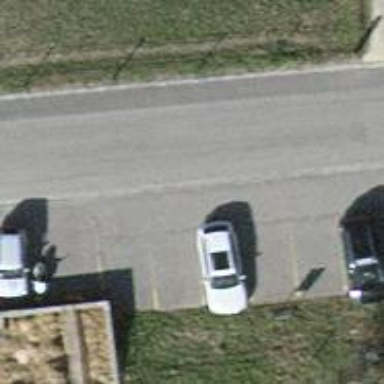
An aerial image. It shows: Parking area with asphalt surface.